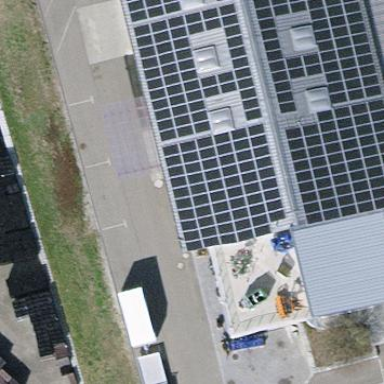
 consisting of solar photovoltaic panels."